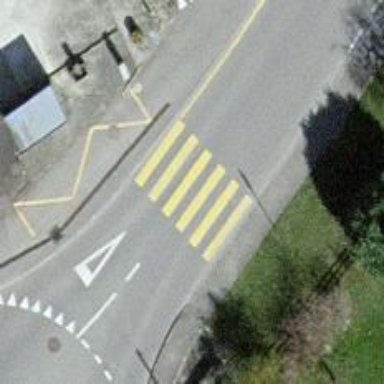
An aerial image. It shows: Zebra crossing on the road.